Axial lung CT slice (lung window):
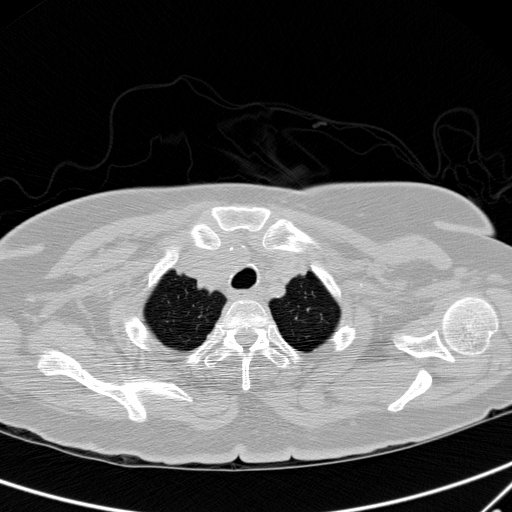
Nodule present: no